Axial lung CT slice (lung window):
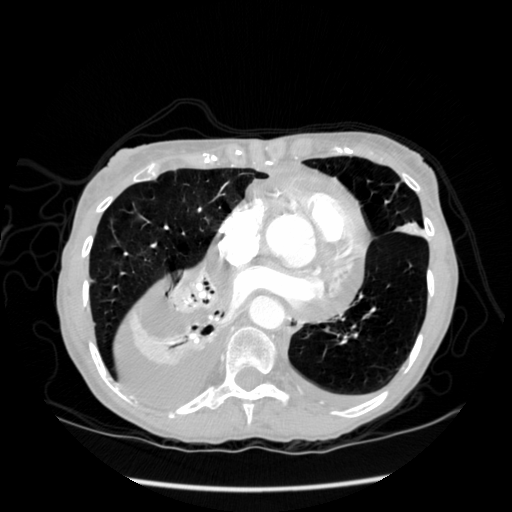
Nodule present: no